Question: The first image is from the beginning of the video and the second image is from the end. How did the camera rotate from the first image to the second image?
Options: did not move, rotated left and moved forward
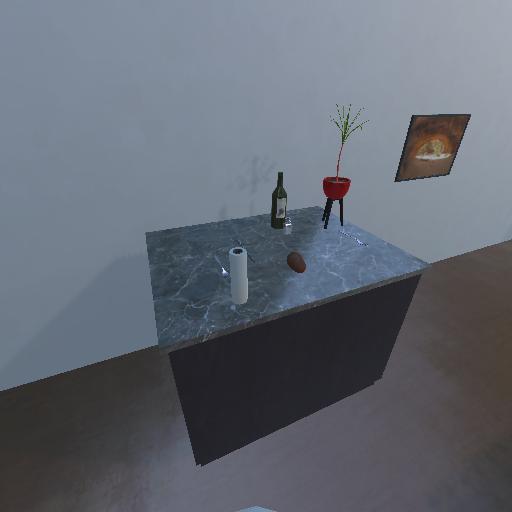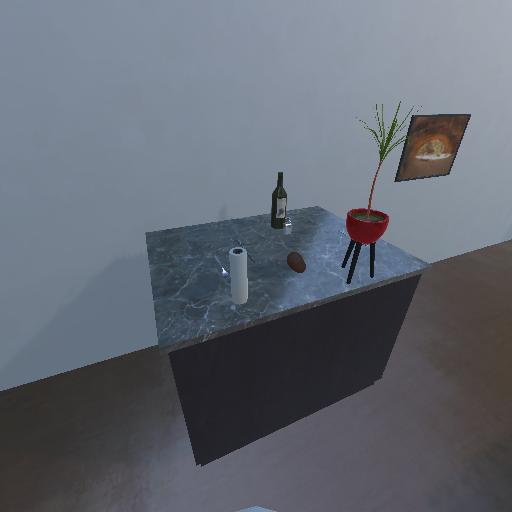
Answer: did not move